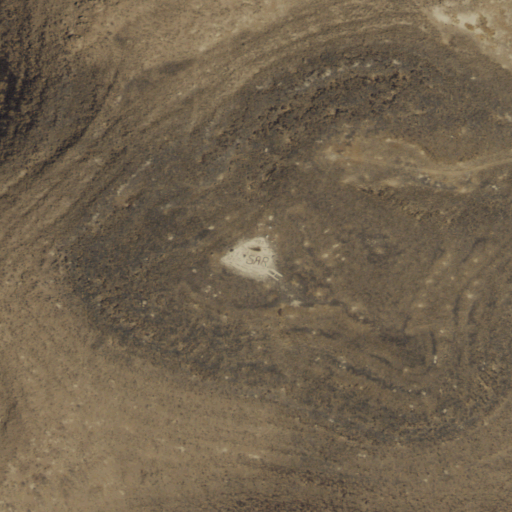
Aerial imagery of mountain in Nevada named Eetz Mountain containing only shrub